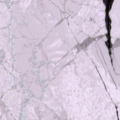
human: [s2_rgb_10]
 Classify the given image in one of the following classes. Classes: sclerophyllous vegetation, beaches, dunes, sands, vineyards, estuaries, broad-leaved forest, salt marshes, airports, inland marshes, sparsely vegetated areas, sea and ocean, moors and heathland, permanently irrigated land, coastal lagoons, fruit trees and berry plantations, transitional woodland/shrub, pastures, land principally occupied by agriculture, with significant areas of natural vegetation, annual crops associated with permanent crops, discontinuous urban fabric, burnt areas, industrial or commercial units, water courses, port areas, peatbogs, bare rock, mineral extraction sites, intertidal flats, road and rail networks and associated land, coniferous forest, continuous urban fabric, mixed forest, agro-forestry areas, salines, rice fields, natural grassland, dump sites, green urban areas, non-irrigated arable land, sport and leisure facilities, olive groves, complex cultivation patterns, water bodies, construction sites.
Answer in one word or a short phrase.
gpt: sea and ocean